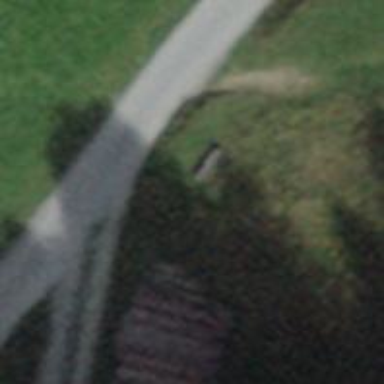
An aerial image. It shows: Bench for seating.